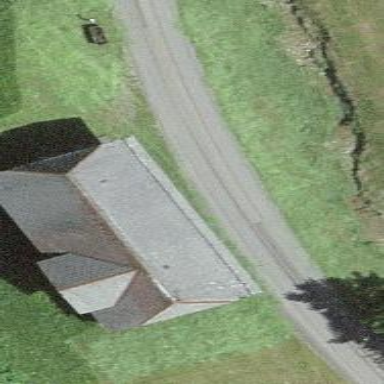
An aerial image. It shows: Rural barn.